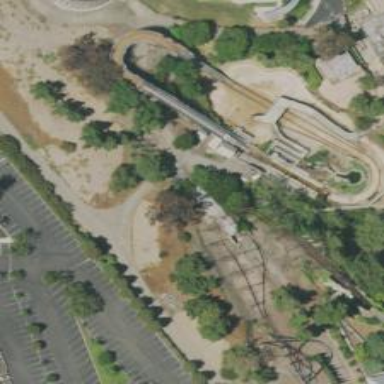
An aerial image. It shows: Thrilling roller coaster attraction.